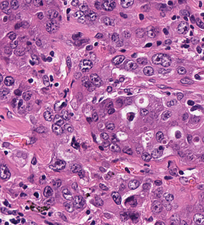
Tumor epithelial tissue: yes
Tumor-associated stroma tissue: no
Normal tissue: no